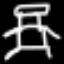
Label: chair